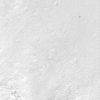
Label: not_dusty